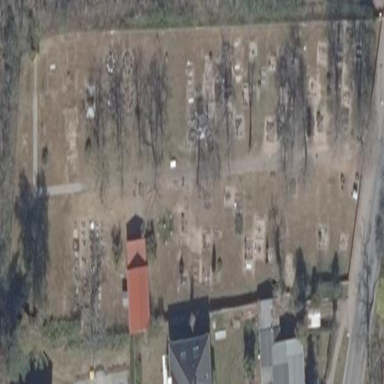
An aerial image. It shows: Cemetery.